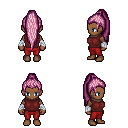
a pixel art fantasy rpg character, female body template, human, dark skin, maroon sleeveless shirt, red pants, pink extra-long topknot hairstyle, white cloth bandages, four views (front, back, left, right), 2x2 character sprite sheet, small pixel art, hard edges, no anti-aliasing